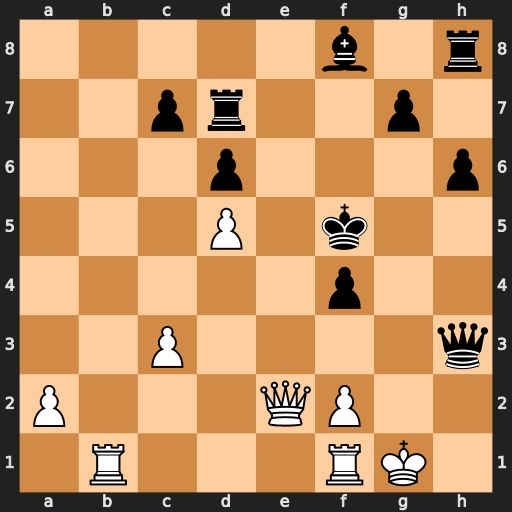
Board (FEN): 5b1r/2pr2p1/3p3p/3P1k2/5p2/2P4q/P3QP2/1R3RK1
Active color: w
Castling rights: -
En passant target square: -
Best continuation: Qe6+ Kg5 Qxh3